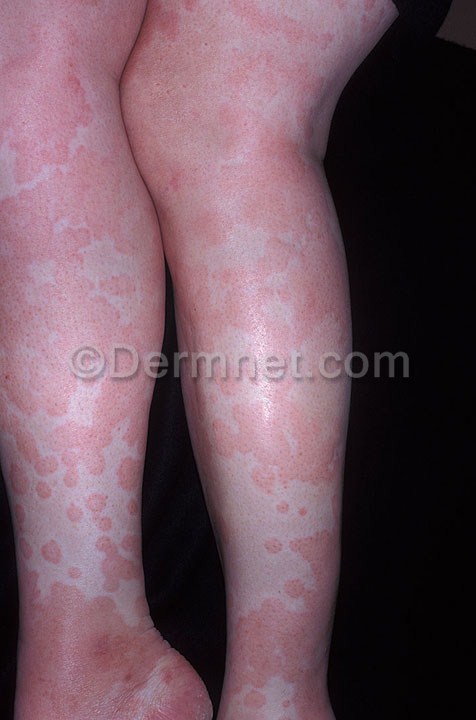
Disease: Urticaria Hives